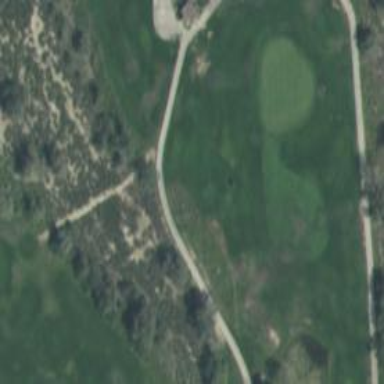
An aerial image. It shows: Path designated for golf carts.